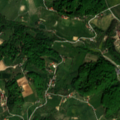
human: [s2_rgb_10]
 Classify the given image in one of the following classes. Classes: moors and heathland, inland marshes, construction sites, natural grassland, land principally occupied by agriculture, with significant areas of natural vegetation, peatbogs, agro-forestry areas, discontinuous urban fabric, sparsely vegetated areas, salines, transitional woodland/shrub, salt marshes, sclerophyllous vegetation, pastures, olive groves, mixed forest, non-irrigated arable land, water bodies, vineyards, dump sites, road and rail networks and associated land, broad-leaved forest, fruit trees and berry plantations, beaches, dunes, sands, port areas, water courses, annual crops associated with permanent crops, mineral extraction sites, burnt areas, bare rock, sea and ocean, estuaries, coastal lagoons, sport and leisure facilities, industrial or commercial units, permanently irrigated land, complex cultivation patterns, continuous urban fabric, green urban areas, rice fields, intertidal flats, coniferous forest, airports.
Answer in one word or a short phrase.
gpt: vineyards, pastures, complex cultivation patterns, land principally occupied by agriculture, with significant areas of natural vegetation, broad-leaved forest